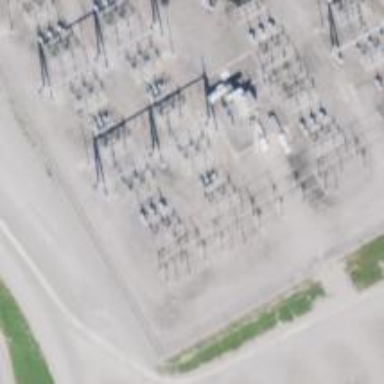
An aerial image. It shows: Switch used for power control.